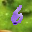
Label: 6